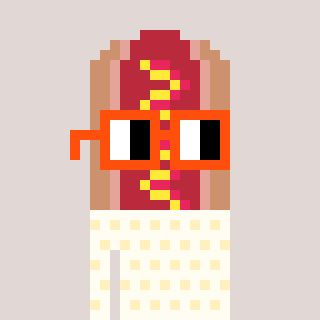
a pixel art character with square orange glasses, a hotdog-shaped head and a grayscale-colored body on a warm background